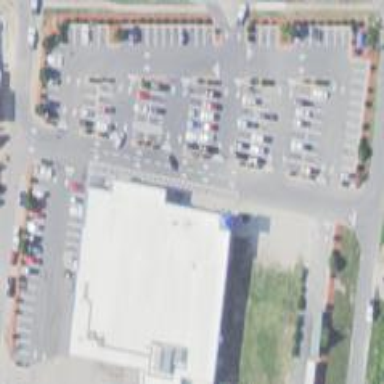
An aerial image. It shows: Parking area.